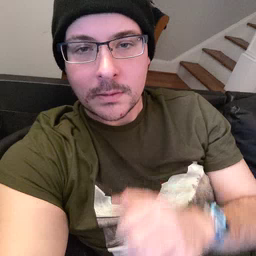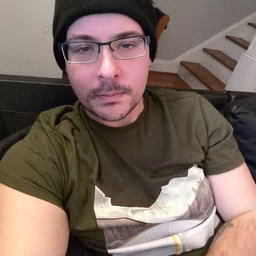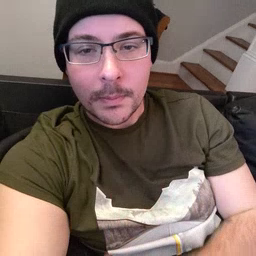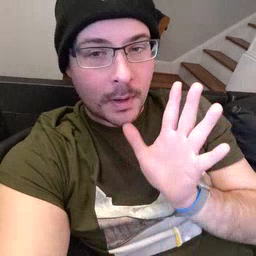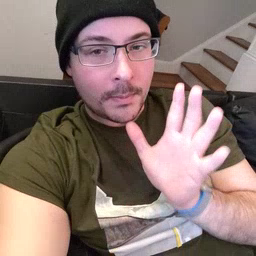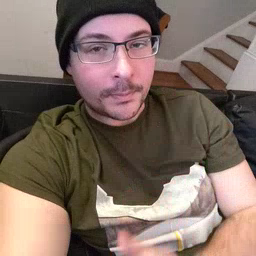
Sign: mom